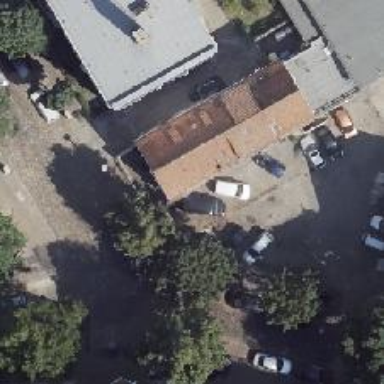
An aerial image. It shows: Car repair shop.